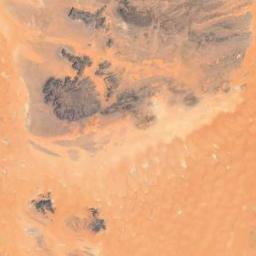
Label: desert